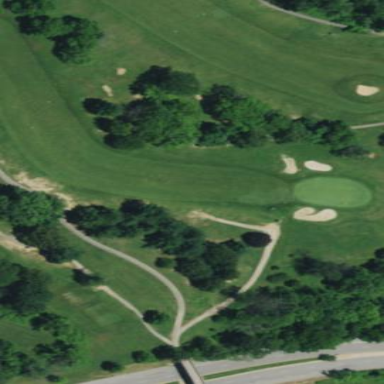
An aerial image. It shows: Golf fairway surrounded by grass.